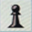
Piece: bP